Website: crate-barrel
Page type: order-returns
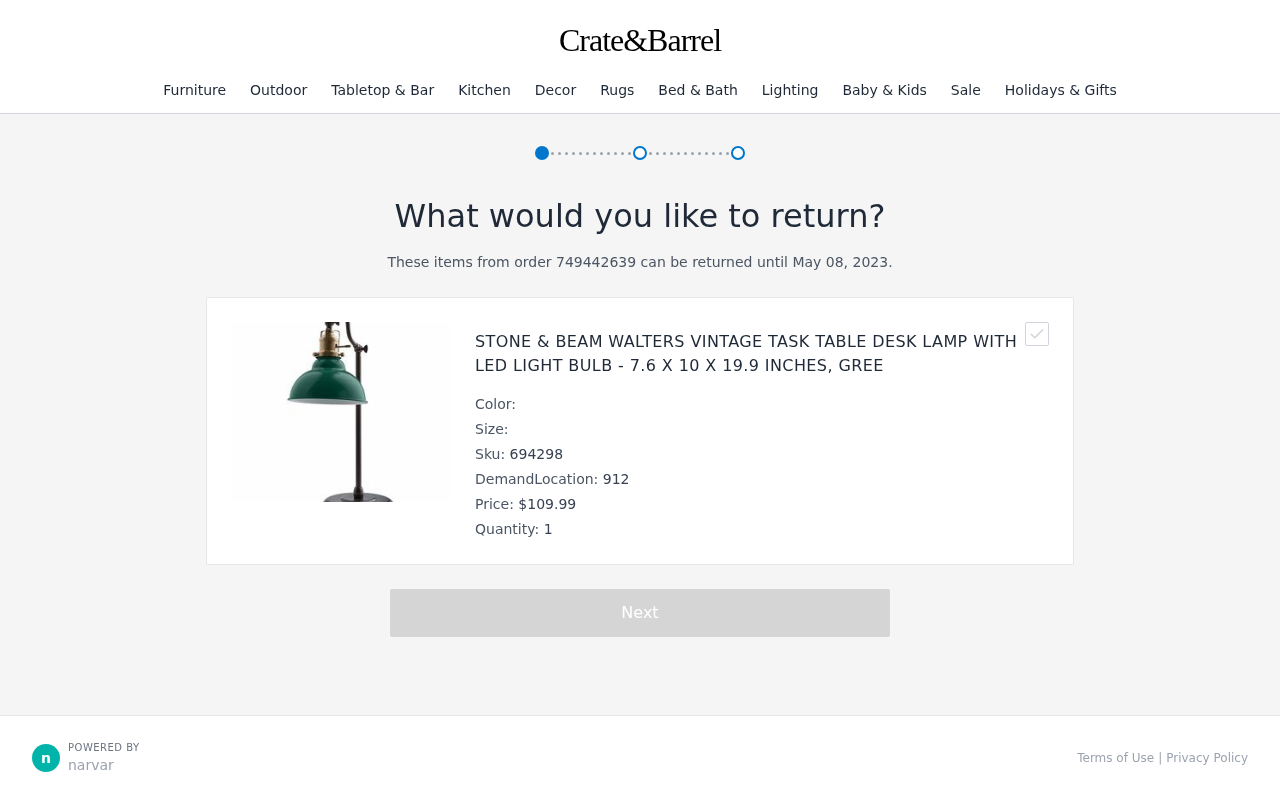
Product elements: key: PRODUCT1_NAME
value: Stone & Beam Walters Vintage Task Table Desk Lamp With LED Light Bulb - 7.6 x 10 x 19.9 Inches, Gree
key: PRODUCT1_PRICE
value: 109.99
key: PRODUCT1_QUANTITY
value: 1
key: PRODUCT1_SKU
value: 694298
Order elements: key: ORDER_ID
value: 749442639
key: ORDER_RETURN_BY_DATE
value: May 08, 2023
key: ORDER_DEMAND_LOCATION
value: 912